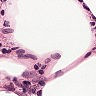
Metastatic tissue present: no